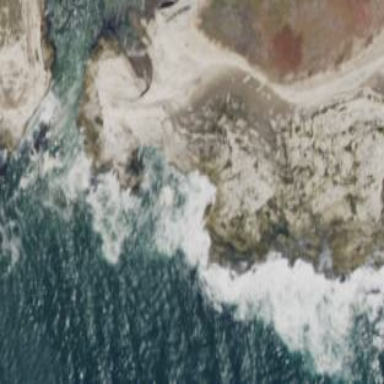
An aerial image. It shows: Natural rock reef.